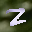
Label: 2